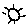
Label: sun